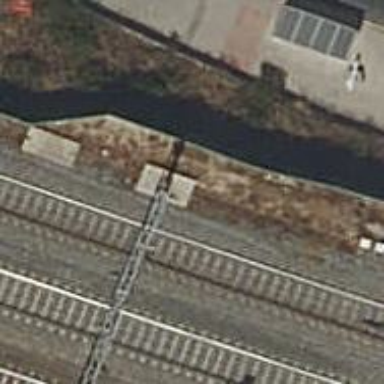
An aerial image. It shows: Railway track with contact line for electrification.